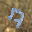
Label: 7